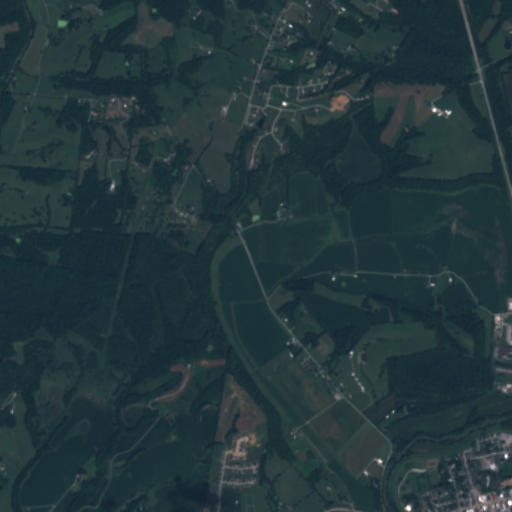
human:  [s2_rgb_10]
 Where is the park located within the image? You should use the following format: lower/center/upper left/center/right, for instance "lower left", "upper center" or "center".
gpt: The park is located in the lower center of the image.
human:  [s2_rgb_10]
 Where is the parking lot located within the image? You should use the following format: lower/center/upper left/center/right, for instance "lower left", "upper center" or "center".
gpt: The parking lot is located in the lower right of the image.
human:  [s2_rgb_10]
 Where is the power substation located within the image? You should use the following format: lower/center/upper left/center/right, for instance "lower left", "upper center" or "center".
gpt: The power substation is located in the center of the image.
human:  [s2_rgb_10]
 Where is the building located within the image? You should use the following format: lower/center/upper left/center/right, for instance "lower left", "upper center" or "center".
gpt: The building is located in the lower right of the image.
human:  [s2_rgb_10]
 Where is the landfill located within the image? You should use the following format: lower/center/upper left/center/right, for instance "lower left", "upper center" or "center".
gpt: There is no landfill in the image.